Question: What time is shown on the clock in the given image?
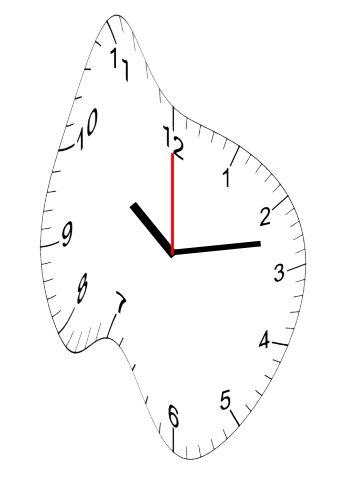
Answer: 10:13:00